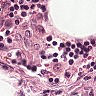
Metastatic tissue present: no